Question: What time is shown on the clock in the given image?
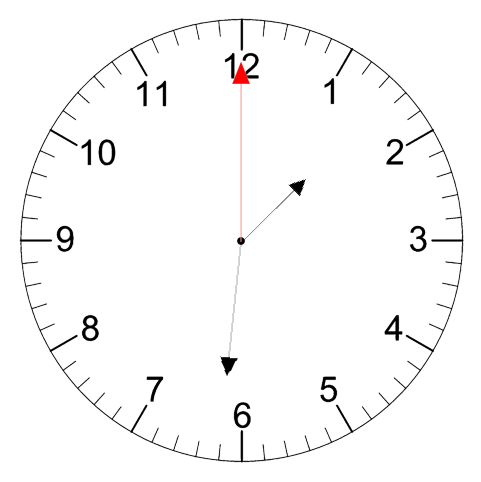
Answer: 01:31:00